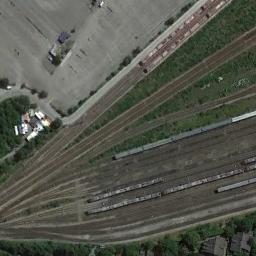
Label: railway